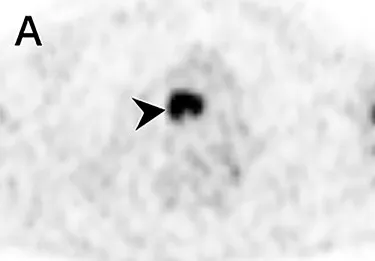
The delay 18F-FDG PET/CT revealed elevated activity foci in the mediastinum, with a SUVmax of 7.0. The CT scan revealed a single, low-density lymph node nearby the aortic arch (arrowheads). PET.
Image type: radiology (pet)